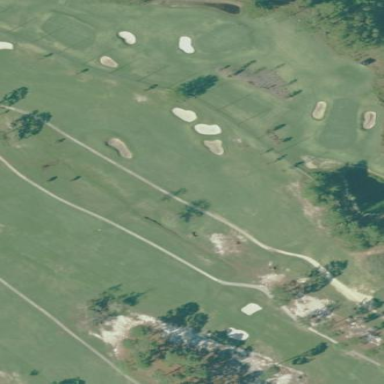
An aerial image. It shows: Rough grassy area used for golf.